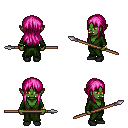
a pixel art fantasy rpg character, female body template, orc, green skin, green robe, magenta pants, pink unkempt hairstyle, bracelets, black shoes, spear, four views (front, back, left, right), 2x2 character sprite sheet, small pixel art, hard edges, no anti-aliasing